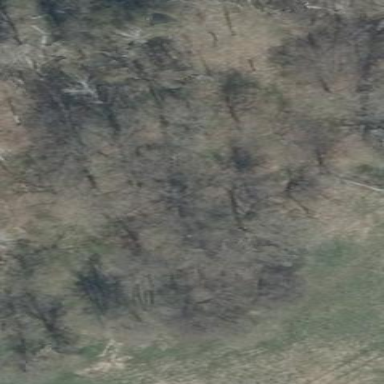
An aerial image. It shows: Forest area.